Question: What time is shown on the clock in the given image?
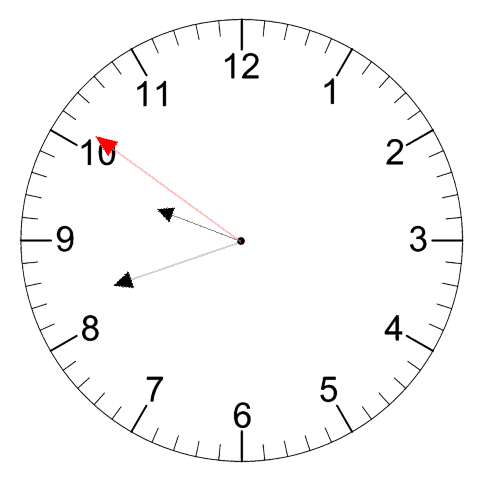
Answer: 09:41:51